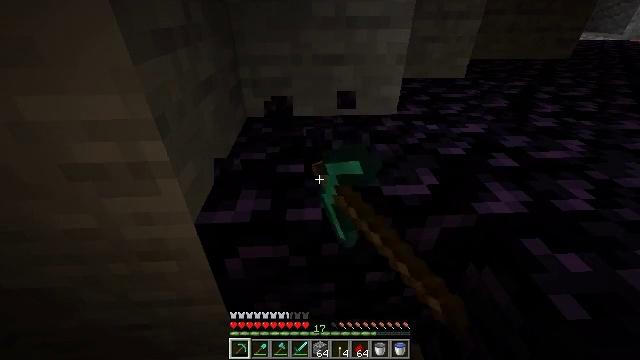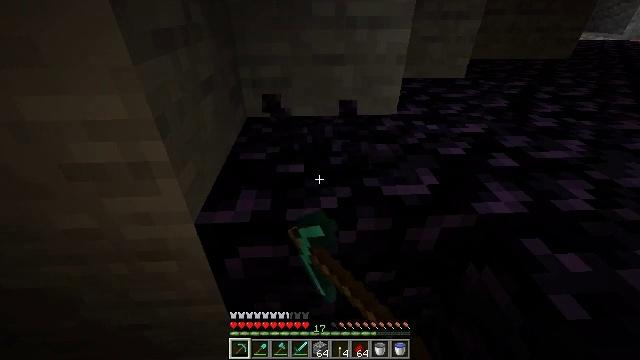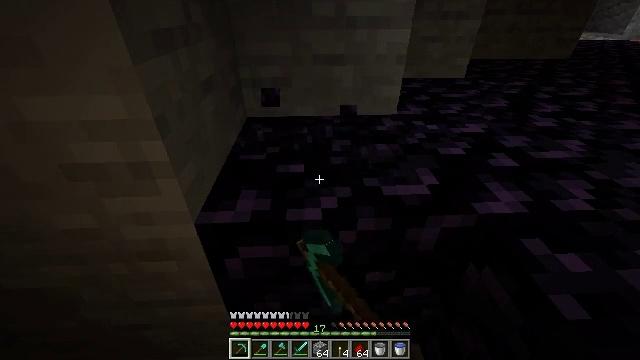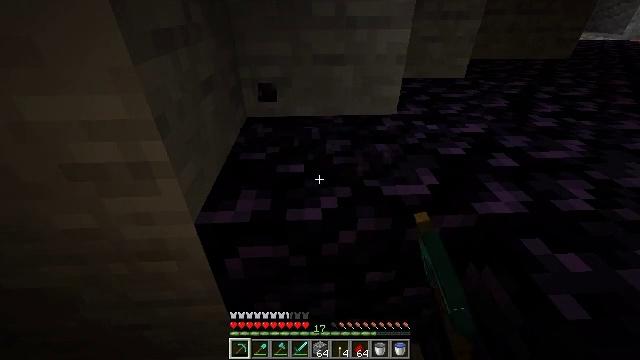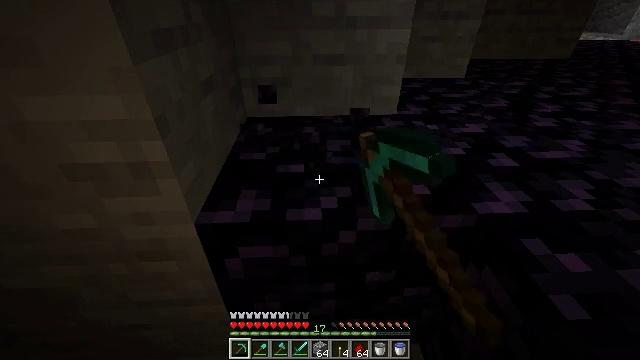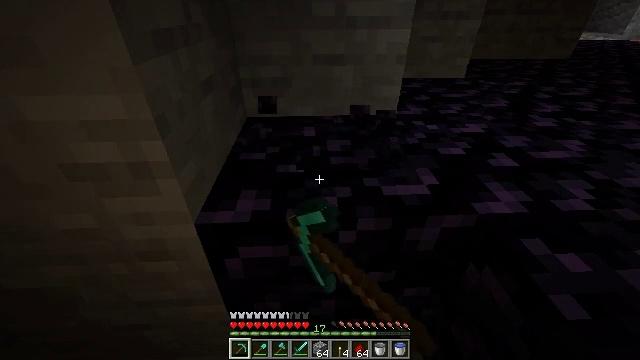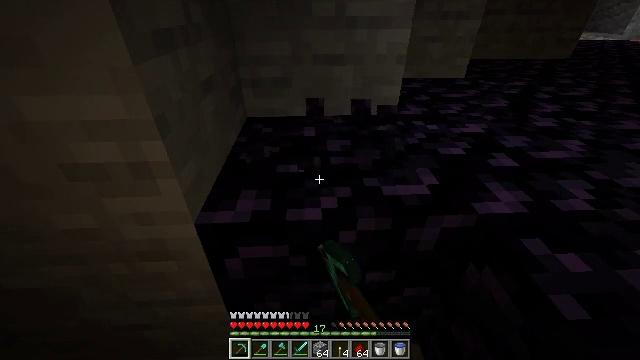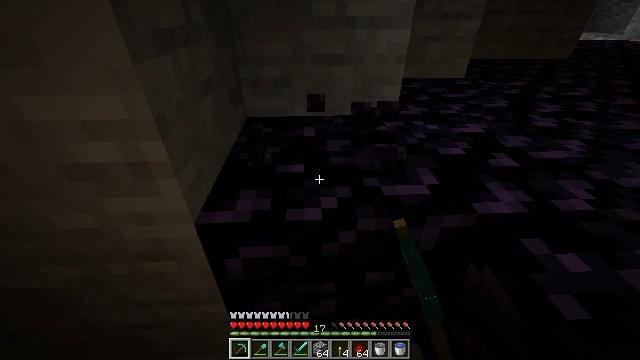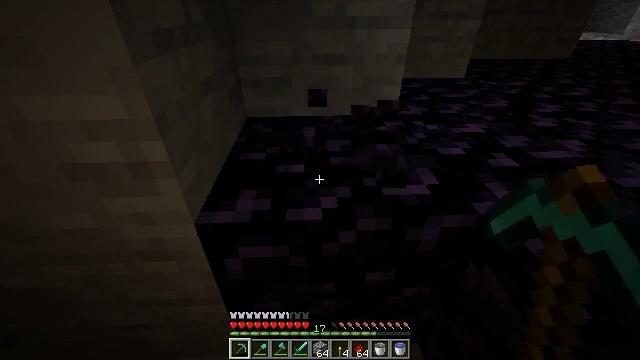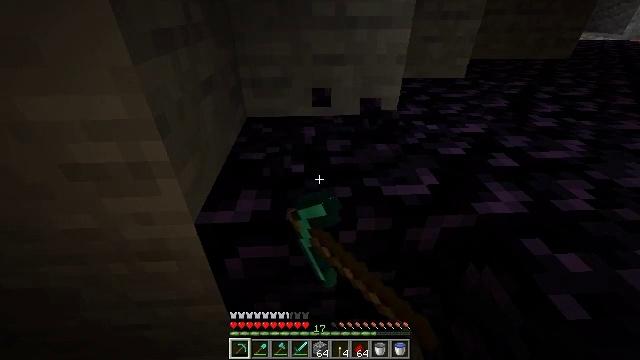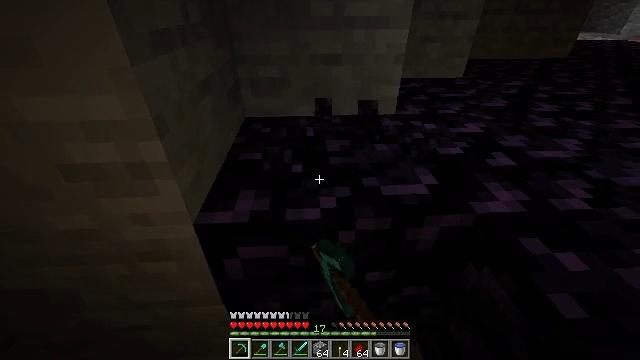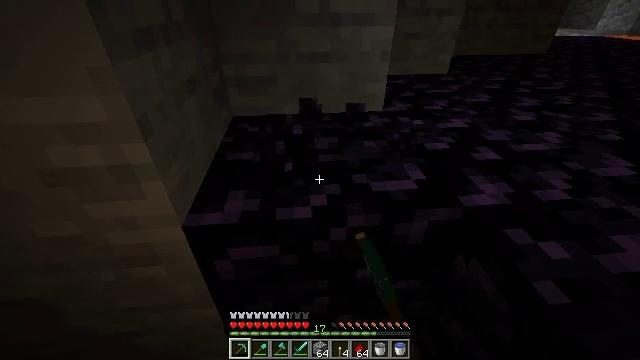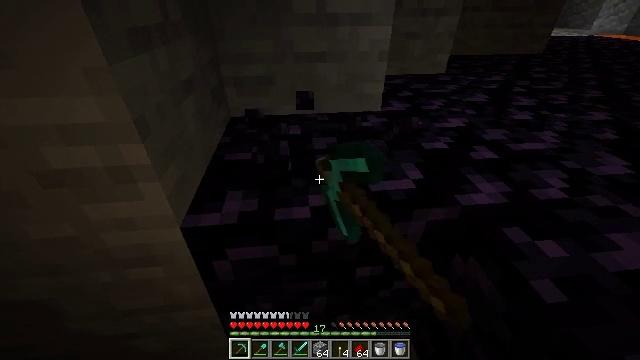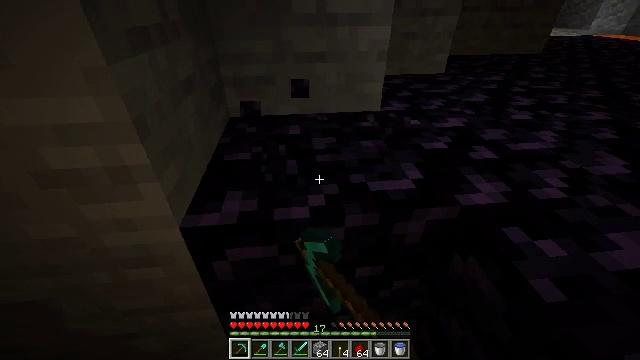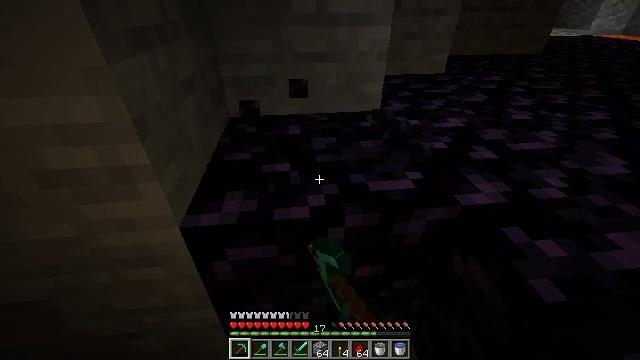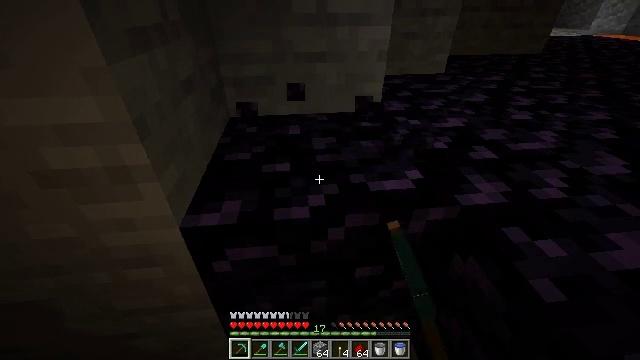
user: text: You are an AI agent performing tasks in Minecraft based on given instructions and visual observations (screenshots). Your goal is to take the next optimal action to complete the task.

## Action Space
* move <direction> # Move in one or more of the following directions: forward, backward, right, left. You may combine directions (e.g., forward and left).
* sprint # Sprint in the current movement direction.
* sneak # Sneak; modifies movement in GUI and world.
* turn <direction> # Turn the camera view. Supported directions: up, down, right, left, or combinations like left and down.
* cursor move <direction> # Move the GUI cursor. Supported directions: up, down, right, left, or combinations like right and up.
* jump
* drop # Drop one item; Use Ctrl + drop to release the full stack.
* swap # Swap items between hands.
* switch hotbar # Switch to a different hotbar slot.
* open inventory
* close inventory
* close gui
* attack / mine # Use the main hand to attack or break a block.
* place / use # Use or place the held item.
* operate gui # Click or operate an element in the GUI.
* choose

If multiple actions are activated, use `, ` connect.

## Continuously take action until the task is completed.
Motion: motion action
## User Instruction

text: Gather obsidian from a lava source.
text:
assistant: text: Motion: attack / mine
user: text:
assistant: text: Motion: attack / mine
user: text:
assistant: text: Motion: attack / mine
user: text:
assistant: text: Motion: attack / mine
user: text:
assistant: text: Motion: attack / mine
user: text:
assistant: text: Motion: attack / mine
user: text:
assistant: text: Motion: attack / mine
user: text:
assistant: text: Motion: attack / mine
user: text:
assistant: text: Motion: attack / mine
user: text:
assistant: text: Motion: attack / mine
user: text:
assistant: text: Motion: turn right, attack / mine
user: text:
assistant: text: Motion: attack / mine
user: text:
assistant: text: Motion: attack / mine
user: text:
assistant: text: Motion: attack / mine
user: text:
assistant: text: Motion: attack / mine
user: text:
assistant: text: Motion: attack / mine
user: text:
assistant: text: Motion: attack / mine
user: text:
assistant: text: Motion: attack / mine
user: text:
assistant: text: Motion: attack / mine
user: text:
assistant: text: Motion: attack / mine
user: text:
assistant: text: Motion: attack / mine
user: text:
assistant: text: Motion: attack / mine
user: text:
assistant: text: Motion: attack / mine
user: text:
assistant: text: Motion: attack / mine
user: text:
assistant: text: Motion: attack / mine
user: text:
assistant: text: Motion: attack / mine
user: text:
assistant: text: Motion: attack / mine
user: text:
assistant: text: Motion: attack / mine
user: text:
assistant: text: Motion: attack / mine
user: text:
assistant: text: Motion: attack / mine